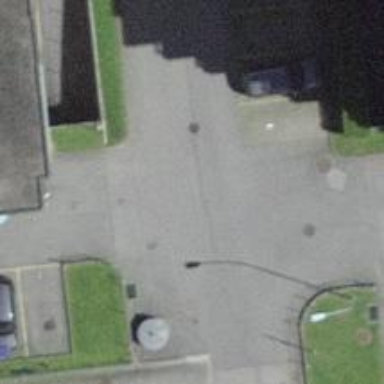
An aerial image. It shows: Living street.